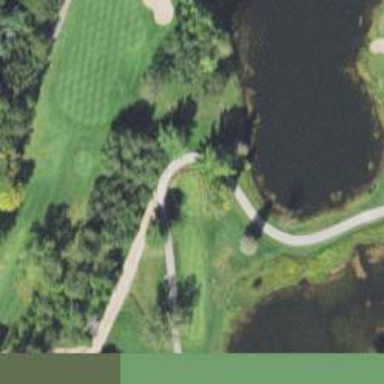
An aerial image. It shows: Path for golf carts.